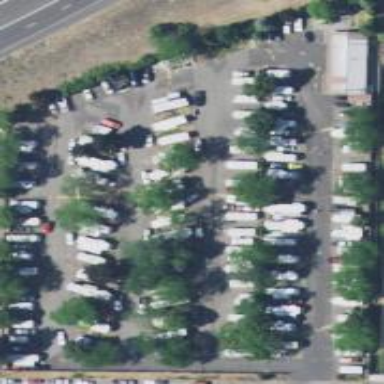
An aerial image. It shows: Caravan site for tourism.